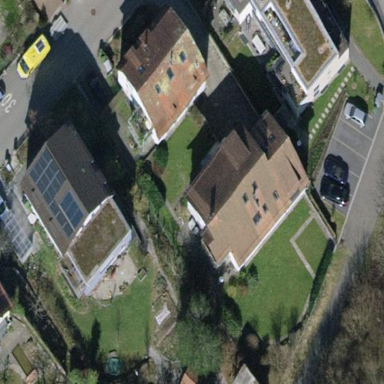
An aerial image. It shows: Building with tile roof.